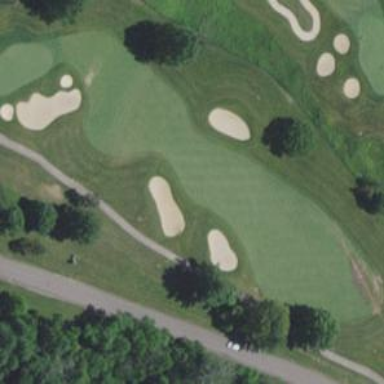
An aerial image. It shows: View of golf hole.